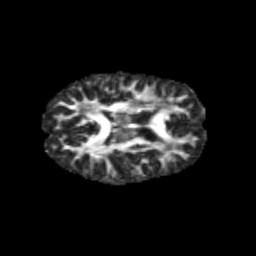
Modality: FA
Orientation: axial
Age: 10
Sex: male
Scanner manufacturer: siemens
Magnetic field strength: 3 T
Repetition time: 3.8 s
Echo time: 0.07 s